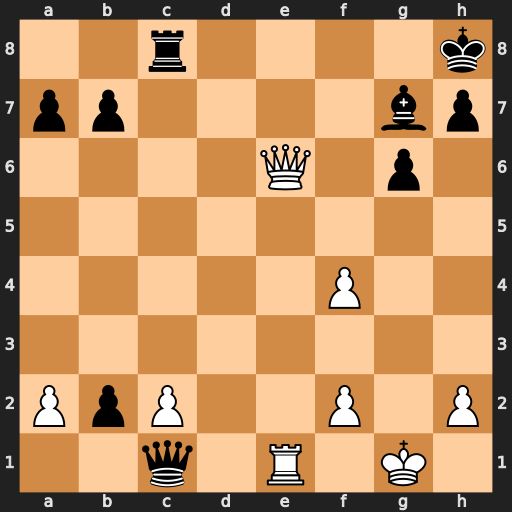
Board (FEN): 2r4k/pp4bp/4Q1p1/8/5P2/8/PpP2P1P/2q1R1K1
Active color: w
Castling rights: -
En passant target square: -
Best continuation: Qxc8+ Bf8 Qxf8#